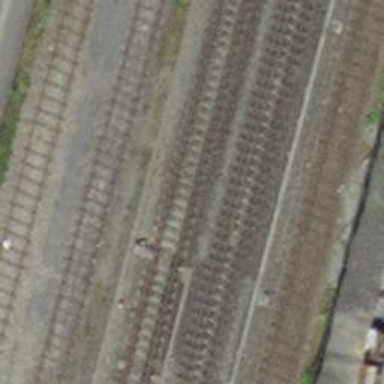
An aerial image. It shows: Railway switch.